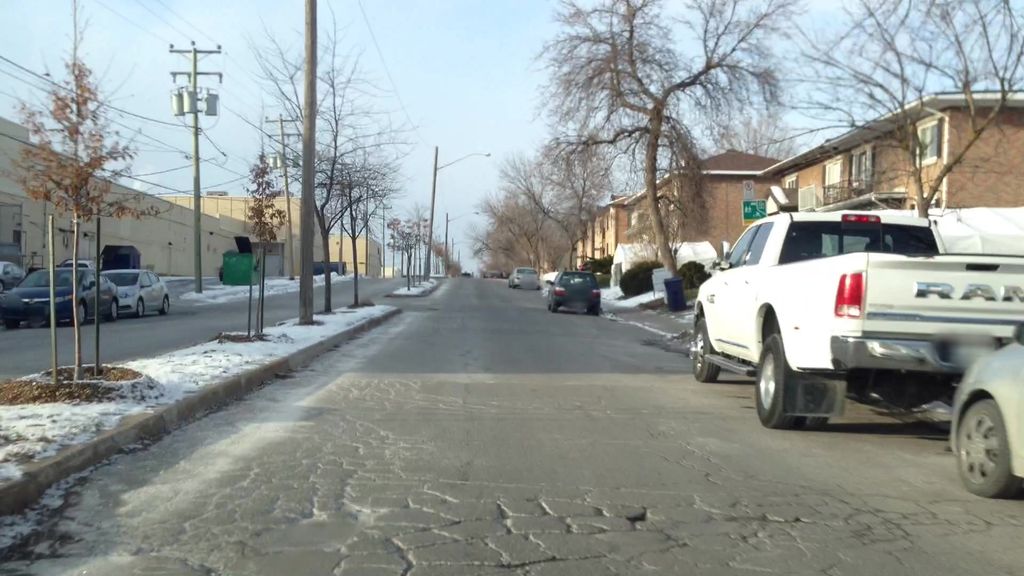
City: montreal